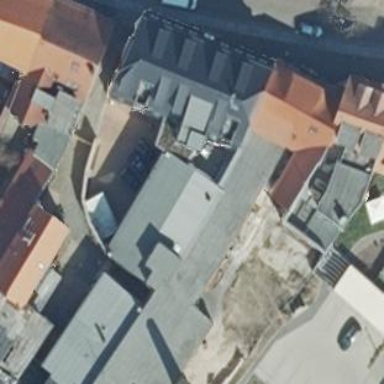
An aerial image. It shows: Flat-roofed building.